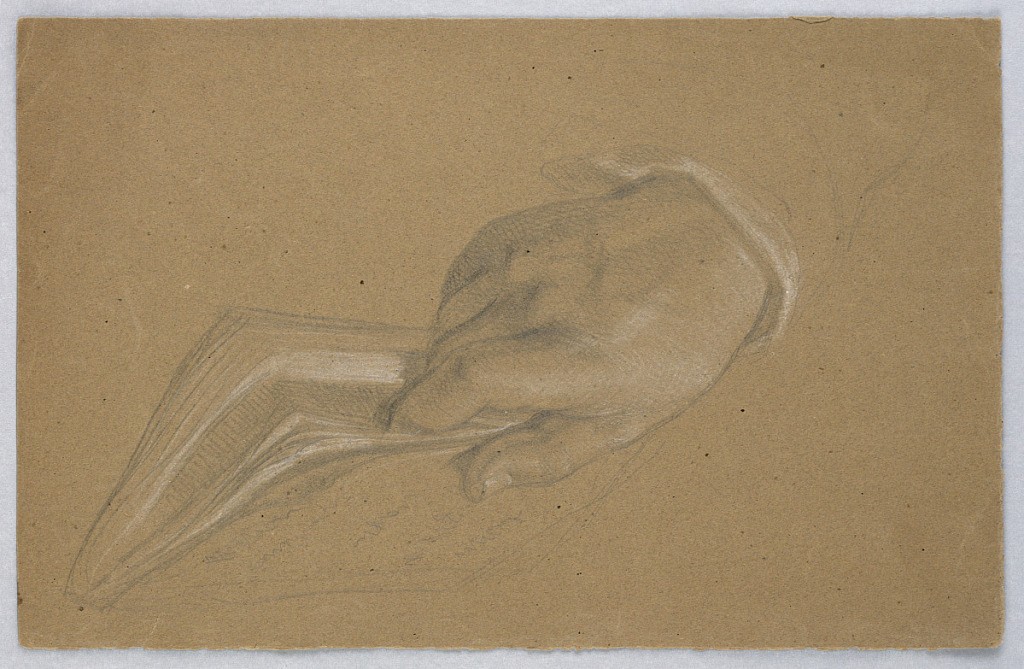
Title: Study of Right Hand, Possibly for Portrait of Alexander Hamilton, Jr.
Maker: Daniel Huntington, American, 1816–1906
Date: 1864
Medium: Graphite and white chalk on brown wove paper
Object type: Drawing
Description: Study of a man's right hand holding a book, with his thumb on the cover and his index finger marking a page within.